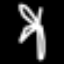
Label: palm tree